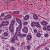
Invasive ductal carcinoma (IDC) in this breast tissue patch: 0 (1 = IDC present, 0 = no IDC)